Current action and preconditions to check: path_clear

Your task: For each precondition in the list above, predict whether it will hold at this action.

Consider the current scene as observed from the mobile robot's camera, and analyze the predicted future states of all dynamic agents (e.g., people, animals, vehicles, or any moving entities) within the NEXT SECOND.

IMPORTANT: Only answer "very likely" if you are absolutely certain—based on strong, clear evidence—that a dynamic agent will violate the precondition in the predicted future state. Do NOT answer "very likely" for unlikely, ambiguous, or low-probability risks.

Ask yourself for each precondition: Is there a high probability, with clear and convincing evidence, that the predicted future states of any dynamic agent will interfere with the predicted future state of the currently executing action within the NEXT SECOND, causing that precondition to fail?

Assess the risk level based on these predictions. Use "likely" or "very likely" if motions create a clear risk of interference.

Use "neutral" or "improbable" if agents are nearby but their predicted paths are clearly diverging or non-conflicting.

Failure Risk Categories: "very improbable", "improbable", "neutral", "likely", "very likely"

Answer Format: Output ONLY the probability_of_failure value from these categories: "very improbable", "improbable", "neutral", "likely", "very likely"

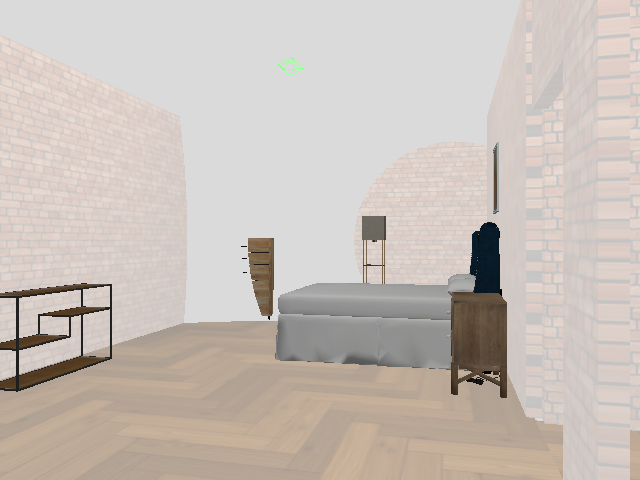

Answer: very improbable